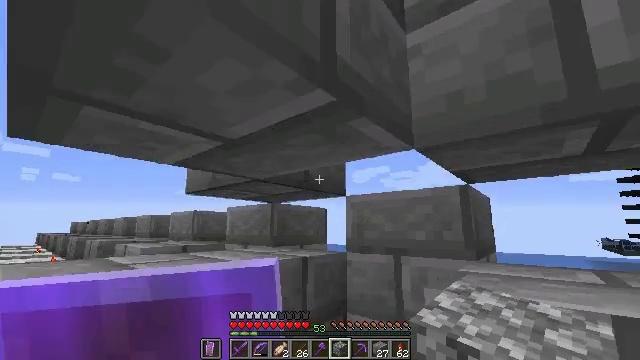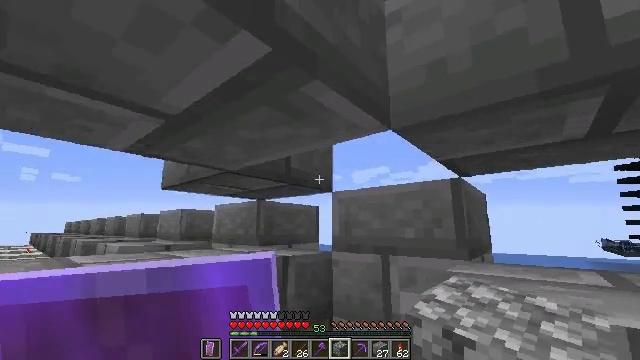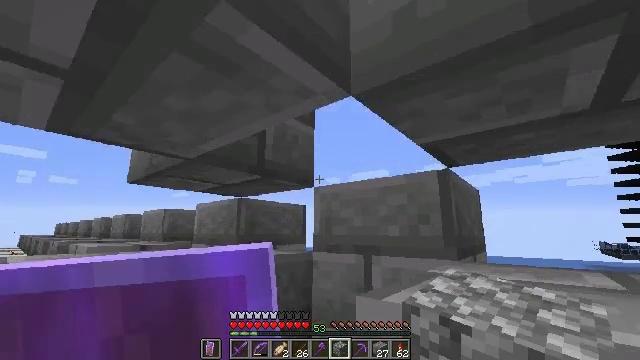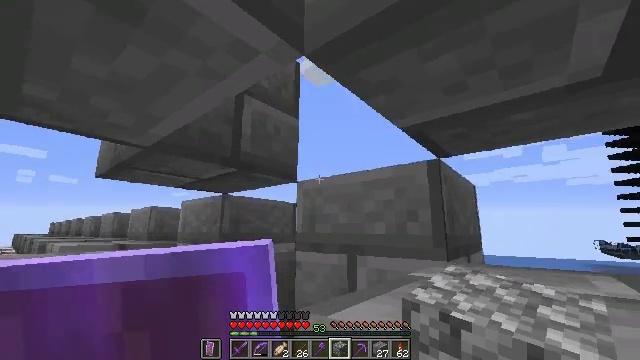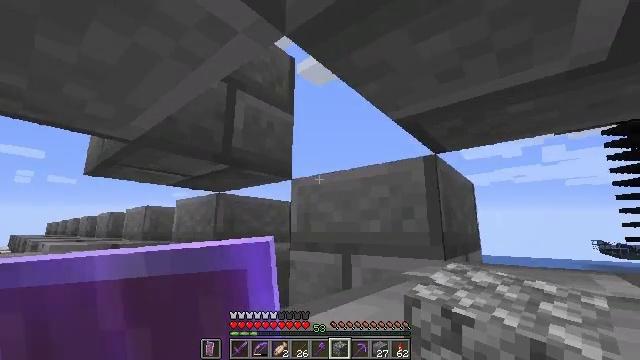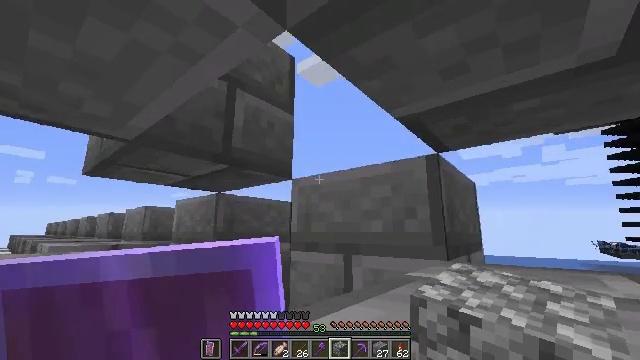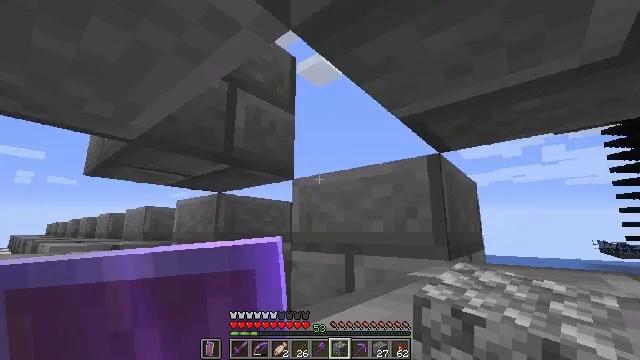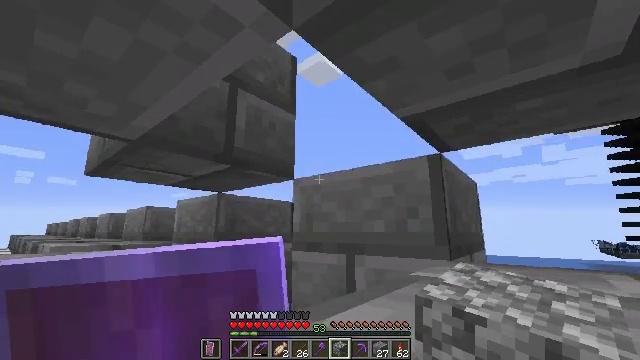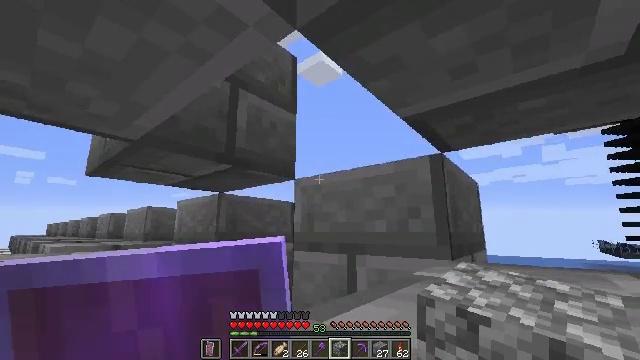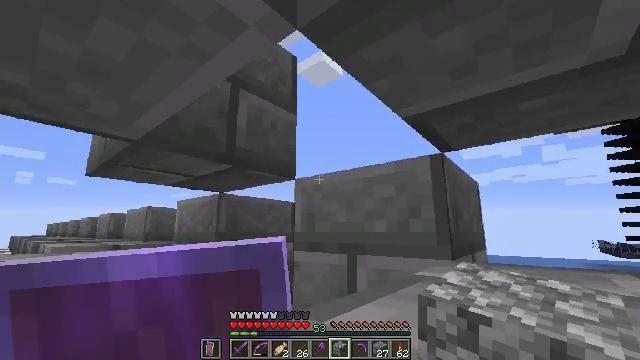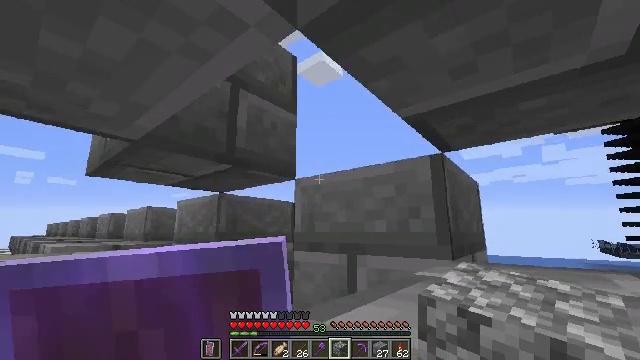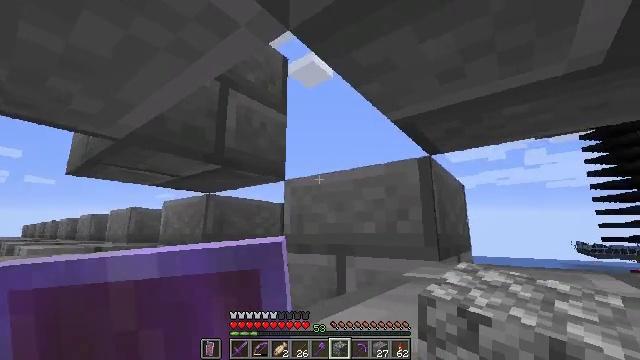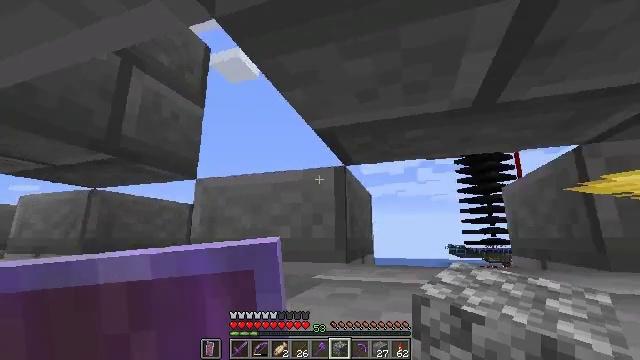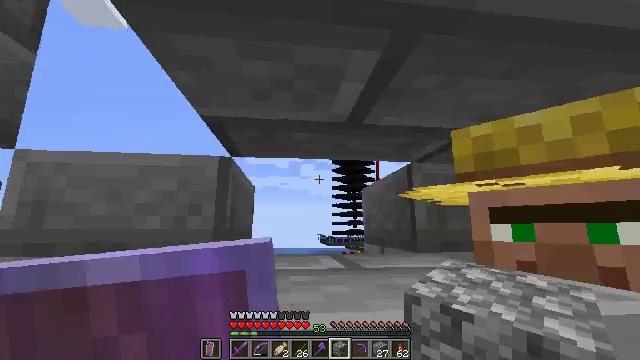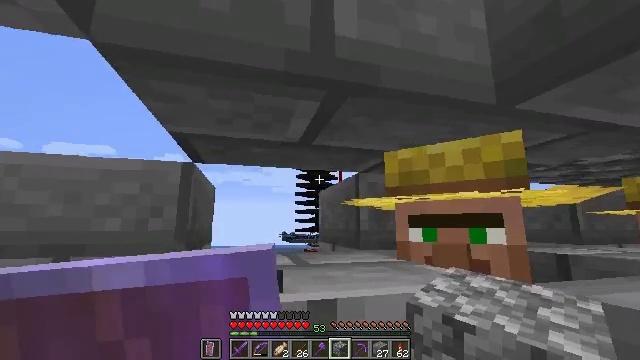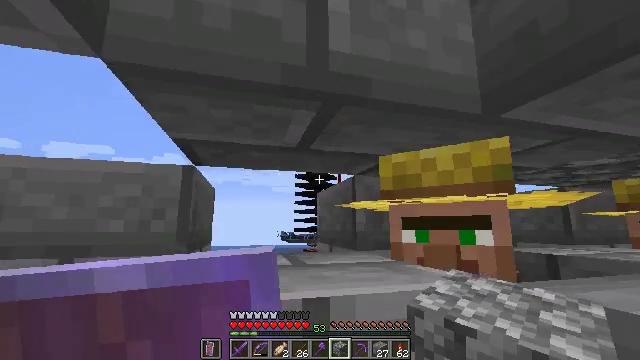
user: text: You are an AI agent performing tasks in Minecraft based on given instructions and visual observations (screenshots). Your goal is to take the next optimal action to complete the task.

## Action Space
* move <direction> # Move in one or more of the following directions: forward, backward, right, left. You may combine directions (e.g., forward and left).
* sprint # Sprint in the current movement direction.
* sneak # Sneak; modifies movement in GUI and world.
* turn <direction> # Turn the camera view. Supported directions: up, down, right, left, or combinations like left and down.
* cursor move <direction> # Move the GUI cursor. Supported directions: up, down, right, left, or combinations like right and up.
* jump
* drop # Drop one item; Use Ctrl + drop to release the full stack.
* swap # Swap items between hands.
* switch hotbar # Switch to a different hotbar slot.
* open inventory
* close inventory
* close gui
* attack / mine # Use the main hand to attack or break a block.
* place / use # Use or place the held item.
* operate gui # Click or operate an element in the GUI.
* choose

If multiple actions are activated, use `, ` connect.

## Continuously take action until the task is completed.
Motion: motion action
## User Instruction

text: Collect the stone bricks by mining.
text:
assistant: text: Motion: move forward
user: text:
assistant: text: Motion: move forward
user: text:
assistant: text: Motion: move forward
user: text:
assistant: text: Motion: move forward
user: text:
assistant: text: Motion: no_op
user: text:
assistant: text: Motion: no_op
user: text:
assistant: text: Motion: no_op
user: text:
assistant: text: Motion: no_op
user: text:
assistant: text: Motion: no_op
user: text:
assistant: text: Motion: no_op
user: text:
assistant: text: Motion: turn right
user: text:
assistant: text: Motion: turn right
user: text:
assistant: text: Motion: move back, turn right and down
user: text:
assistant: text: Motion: move back, turn right
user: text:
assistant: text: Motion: move back
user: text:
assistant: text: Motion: move back
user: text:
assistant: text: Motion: no_op
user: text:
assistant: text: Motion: no_op
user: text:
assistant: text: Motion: no_op
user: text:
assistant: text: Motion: no_op
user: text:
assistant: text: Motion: no_op
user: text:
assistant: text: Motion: no_op
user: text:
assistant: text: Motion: no_op
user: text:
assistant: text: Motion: no_op
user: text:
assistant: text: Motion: no_op
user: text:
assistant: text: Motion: no_op
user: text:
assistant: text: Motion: turn right
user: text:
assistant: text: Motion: turn right
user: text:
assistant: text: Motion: turn right
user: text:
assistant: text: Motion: sneak, turn right